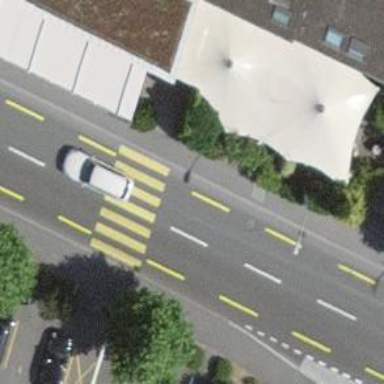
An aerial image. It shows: Tertiary road with cycle lane. There are separate sidewalks on both sides of the road.